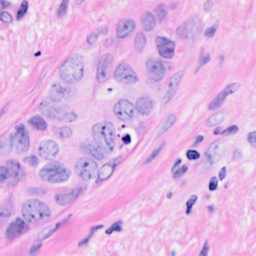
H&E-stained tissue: Breast